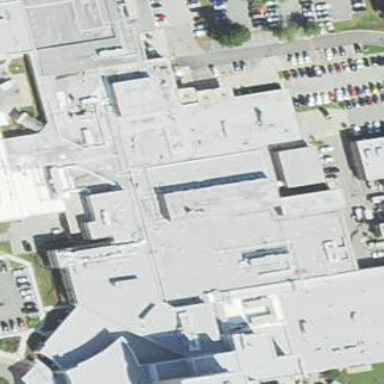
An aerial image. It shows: Hospital building.